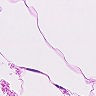
Metastatic tissue present: no